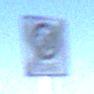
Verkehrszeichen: EndeZone30
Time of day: MorningAfternoon
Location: Outdoor (Nature)
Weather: PartlyCloudy
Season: NotSpecified
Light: Natural